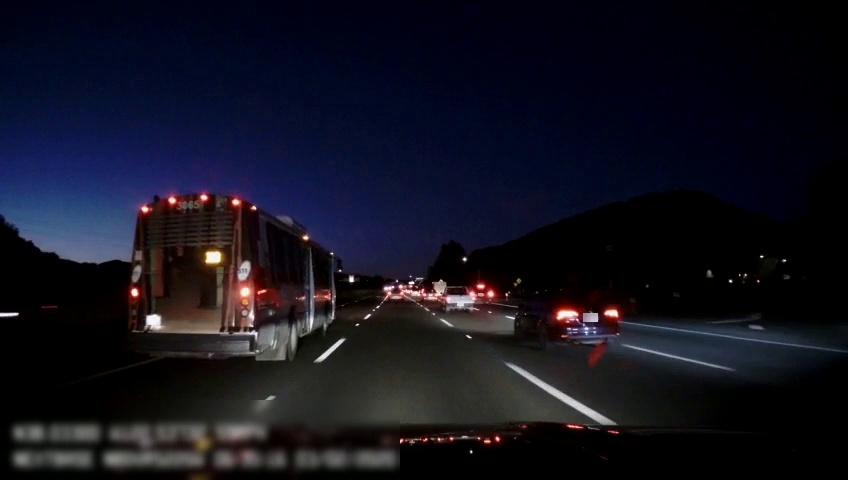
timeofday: Night
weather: Other
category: Drivable Space
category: Vehicles | Bus
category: Vehicles | Car
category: Vehicles | Car
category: Vehicles | Truck
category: Vehicles | Car
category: Vehicles | Car
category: Vehicles | Truck
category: Vehicles | Car
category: Lanes | Alternate Lane
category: Lanes | Current Lane
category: Lanes | Current Lane
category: Lanes | Alternate Lane
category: Lanes | Alternate Lane